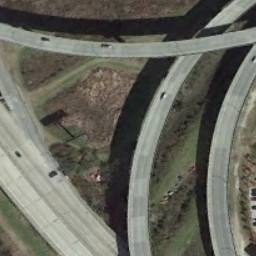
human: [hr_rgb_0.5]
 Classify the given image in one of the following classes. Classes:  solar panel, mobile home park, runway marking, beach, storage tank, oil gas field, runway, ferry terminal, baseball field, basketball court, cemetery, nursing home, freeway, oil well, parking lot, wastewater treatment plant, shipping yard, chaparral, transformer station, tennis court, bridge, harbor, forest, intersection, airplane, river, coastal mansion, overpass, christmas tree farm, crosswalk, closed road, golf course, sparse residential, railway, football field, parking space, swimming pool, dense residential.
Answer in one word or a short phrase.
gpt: overpass